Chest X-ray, PA view. Patient: 60 years old, sex M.
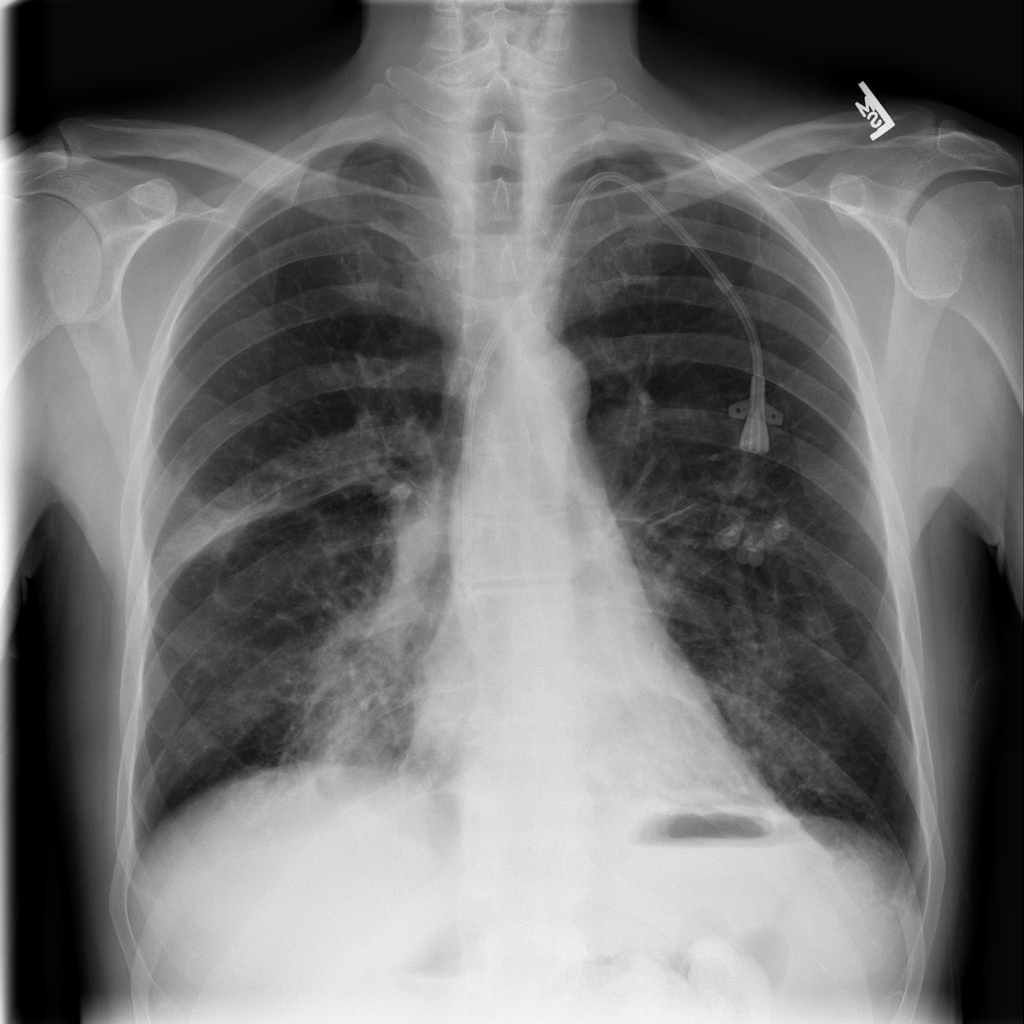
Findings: Mass